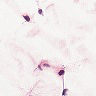
Metastatic tissue present: no